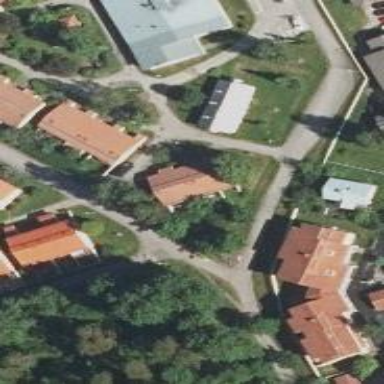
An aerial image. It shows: Neighborhood.